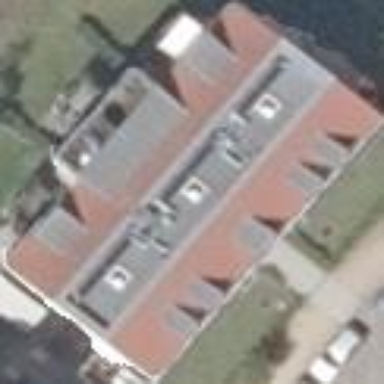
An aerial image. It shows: Apartments housed in building with gambrel roof.